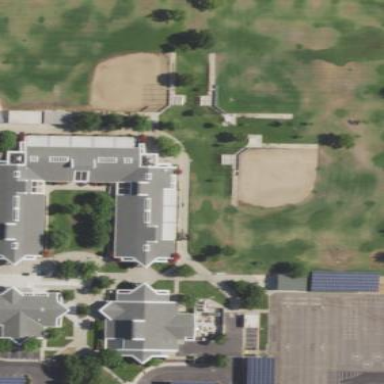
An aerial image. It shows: School.